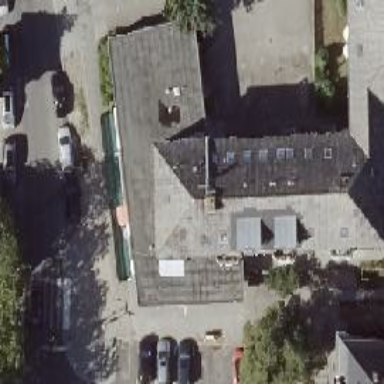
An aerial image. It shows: Restaurant.